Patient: sex F, age 43
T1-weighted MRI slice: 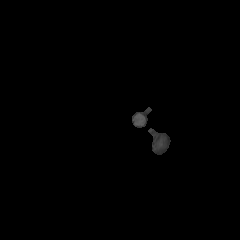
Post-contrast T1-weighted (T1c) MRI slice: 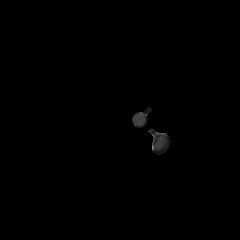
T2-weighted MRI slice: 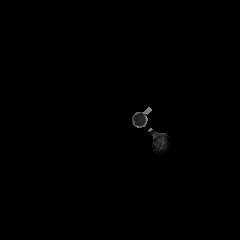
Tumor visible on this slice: no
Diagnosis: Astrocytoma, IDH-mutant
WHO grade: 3